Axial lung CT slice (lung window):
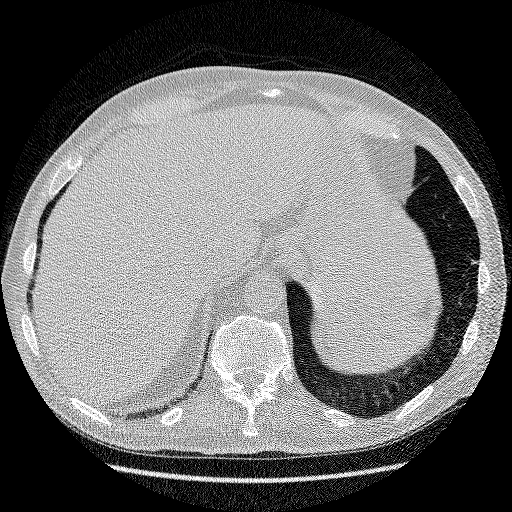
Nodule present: no